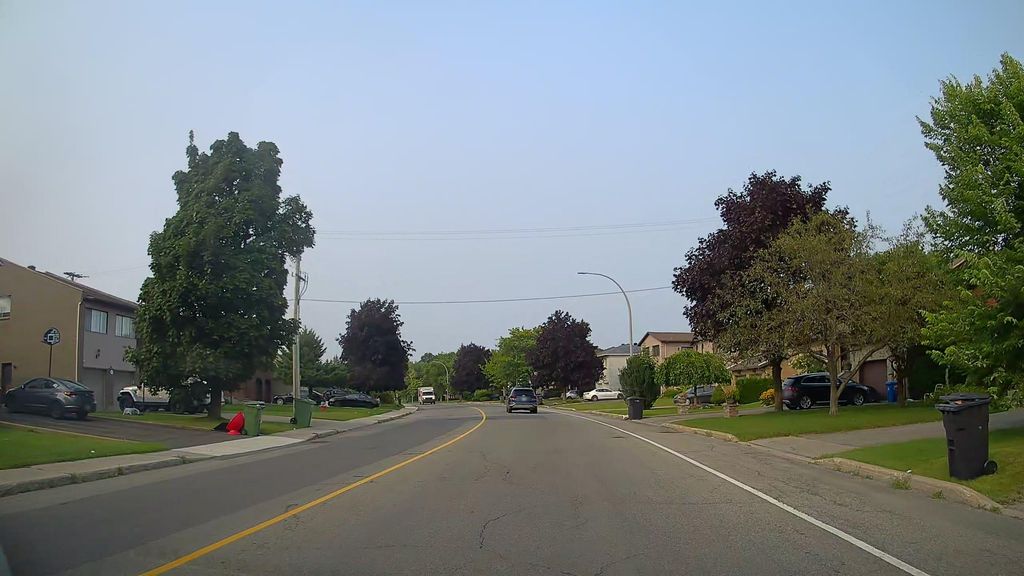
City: montreal